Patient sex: M
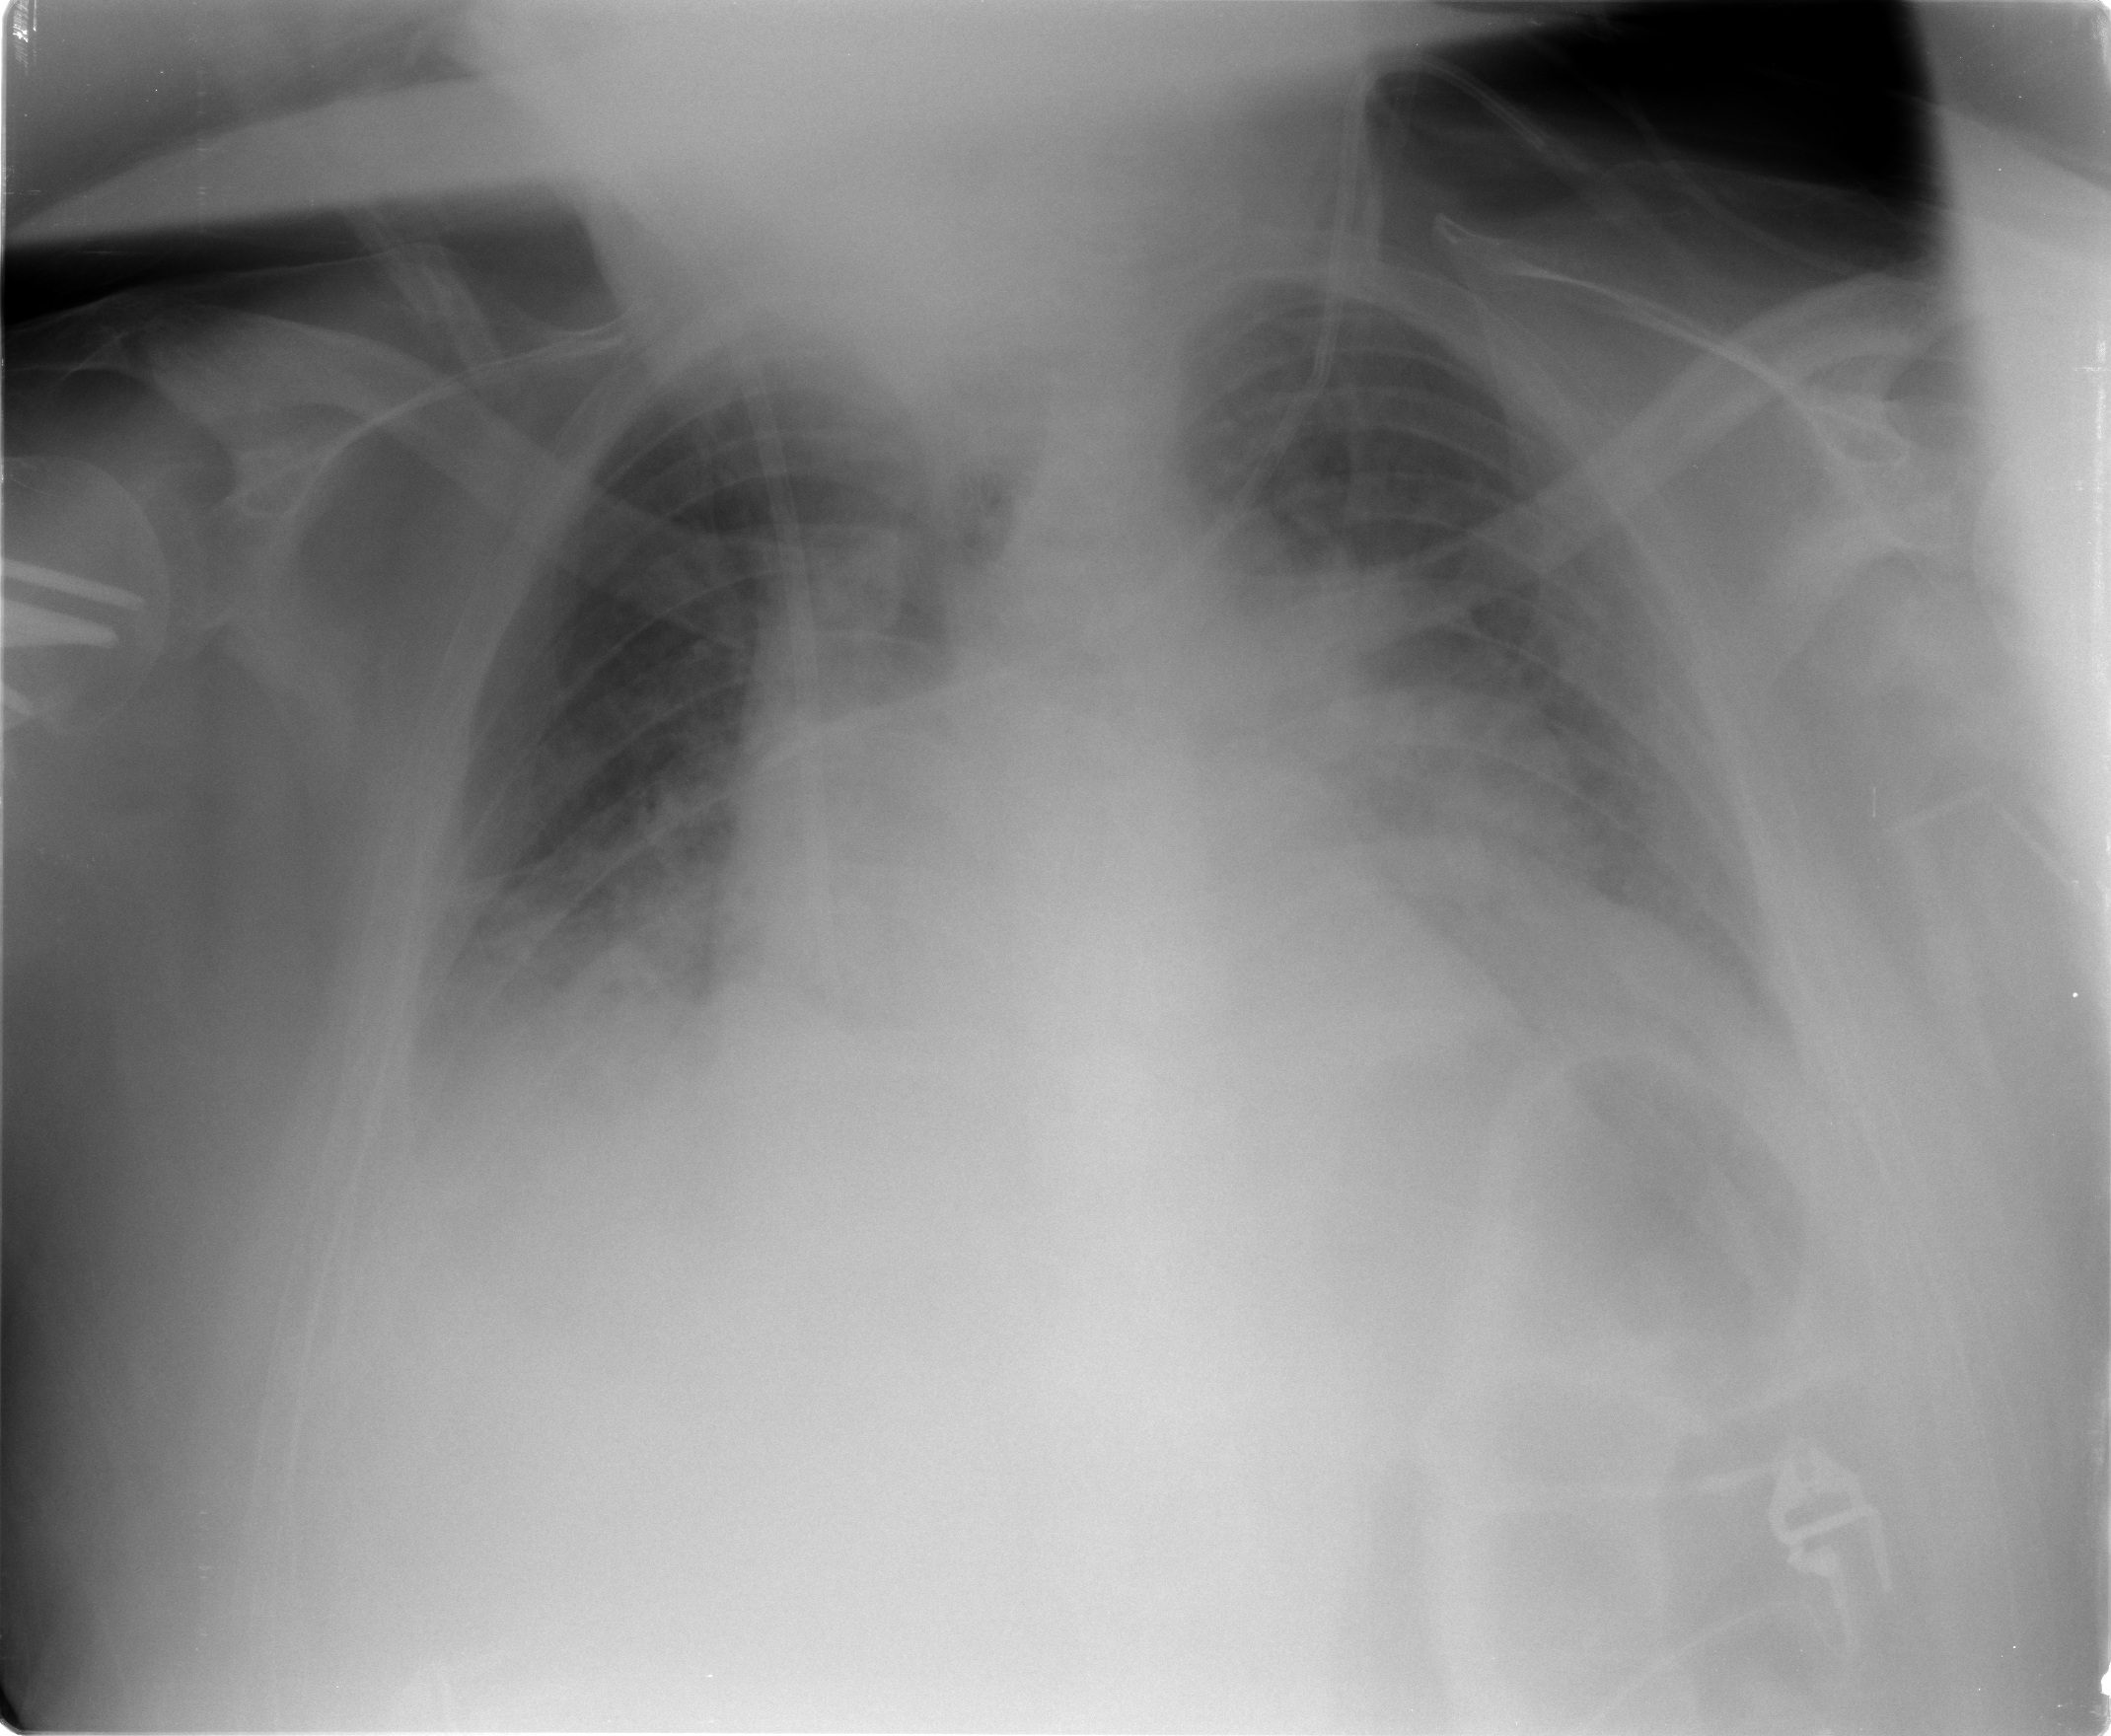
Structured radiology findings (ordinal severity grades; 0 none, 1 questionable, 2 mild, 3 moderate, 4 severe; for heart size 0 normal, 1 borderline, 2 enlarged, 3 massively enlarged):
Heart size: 2
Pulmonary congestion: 1
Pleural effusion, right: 2
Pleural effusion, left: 3
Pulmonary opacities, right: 1
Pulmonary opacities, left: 0
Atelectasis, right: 2
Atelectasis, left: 2